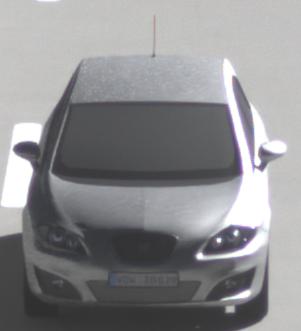
Make: SEAT
Model: Leon 1.4
Detailed model: Leon (1P)
Model produced from: 2009/04
Model produced until: 2010/08
Doors: 5
Color: white
Road condition: dry road
Daytime: morning or afternoon
Contrast: high contrast